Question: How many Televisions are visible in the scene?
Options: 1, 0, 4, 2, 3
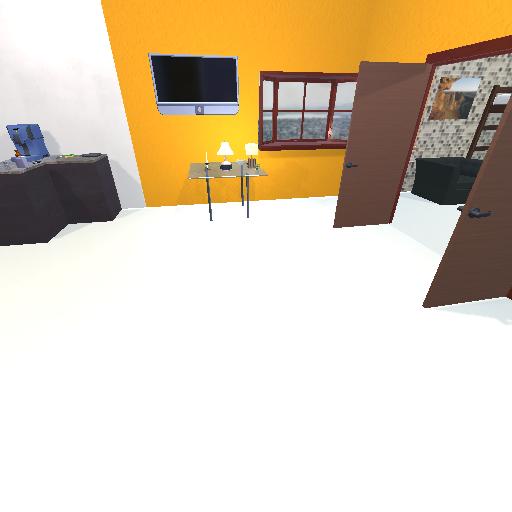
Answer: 1